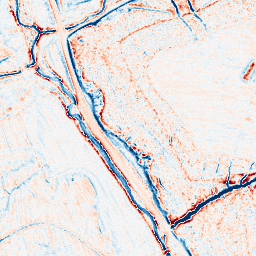
Category: edge_preserving
Decomposition family: anisotropic_diffusion
Decomposition parameters: iterations: 20
kappa: 30
gamma: 0.1
Upsampling method: quadratic
Upsampling parameters: scale: 8
Upsampling scale: 8